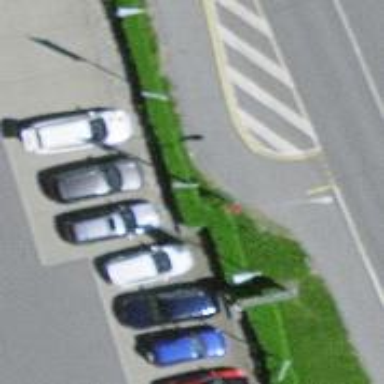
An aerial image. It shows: Cycleway.